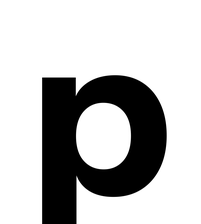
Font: InstrumentSans_Bold